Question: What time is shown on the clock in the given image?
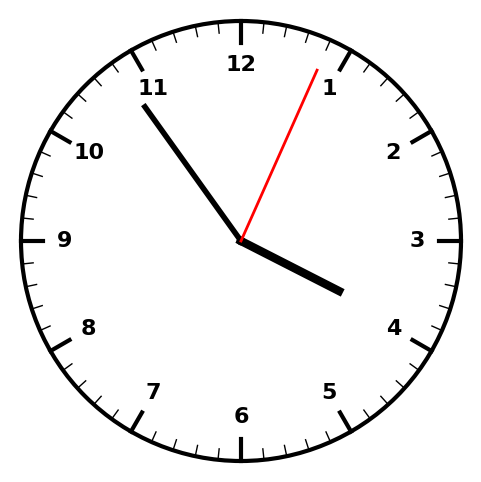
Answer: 03:54:04